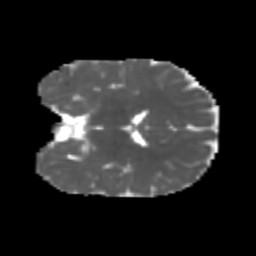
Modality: MD
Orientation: coronal
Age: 7
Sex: male
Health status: healthy